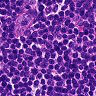
Metastatic tissue present: no